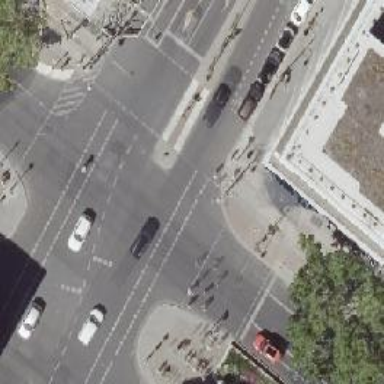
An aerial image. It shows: Asphalt cycleway with traffic signal crossing.